Aerial crown-view tile of a tropical tree (Barro Colorado Island, Panama), acquired 20250512:
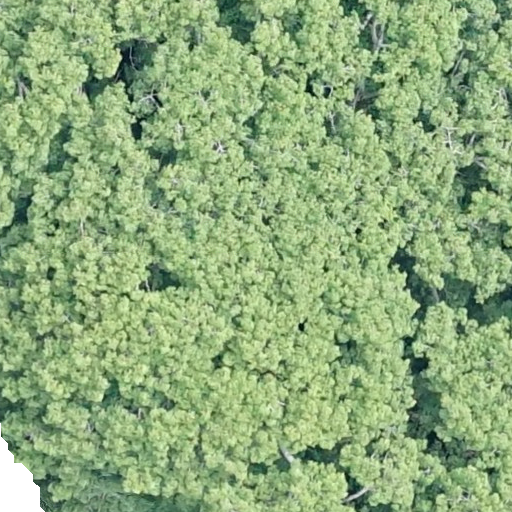
Species: Ceiba pentandra
GBIF accepted scientific name: Ceiba pentandra
Crown area: 909.358 m²